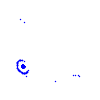
Particle: electron